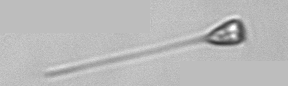
Label: Asterionellopsis_glacialis